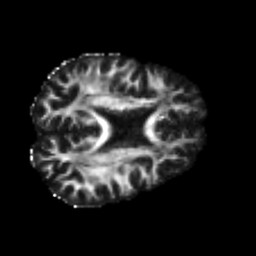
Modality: FA
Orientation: axial
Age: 34
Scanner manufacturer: philips
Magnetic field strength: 3 T
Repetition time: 8.6 s
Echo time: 0.127 s